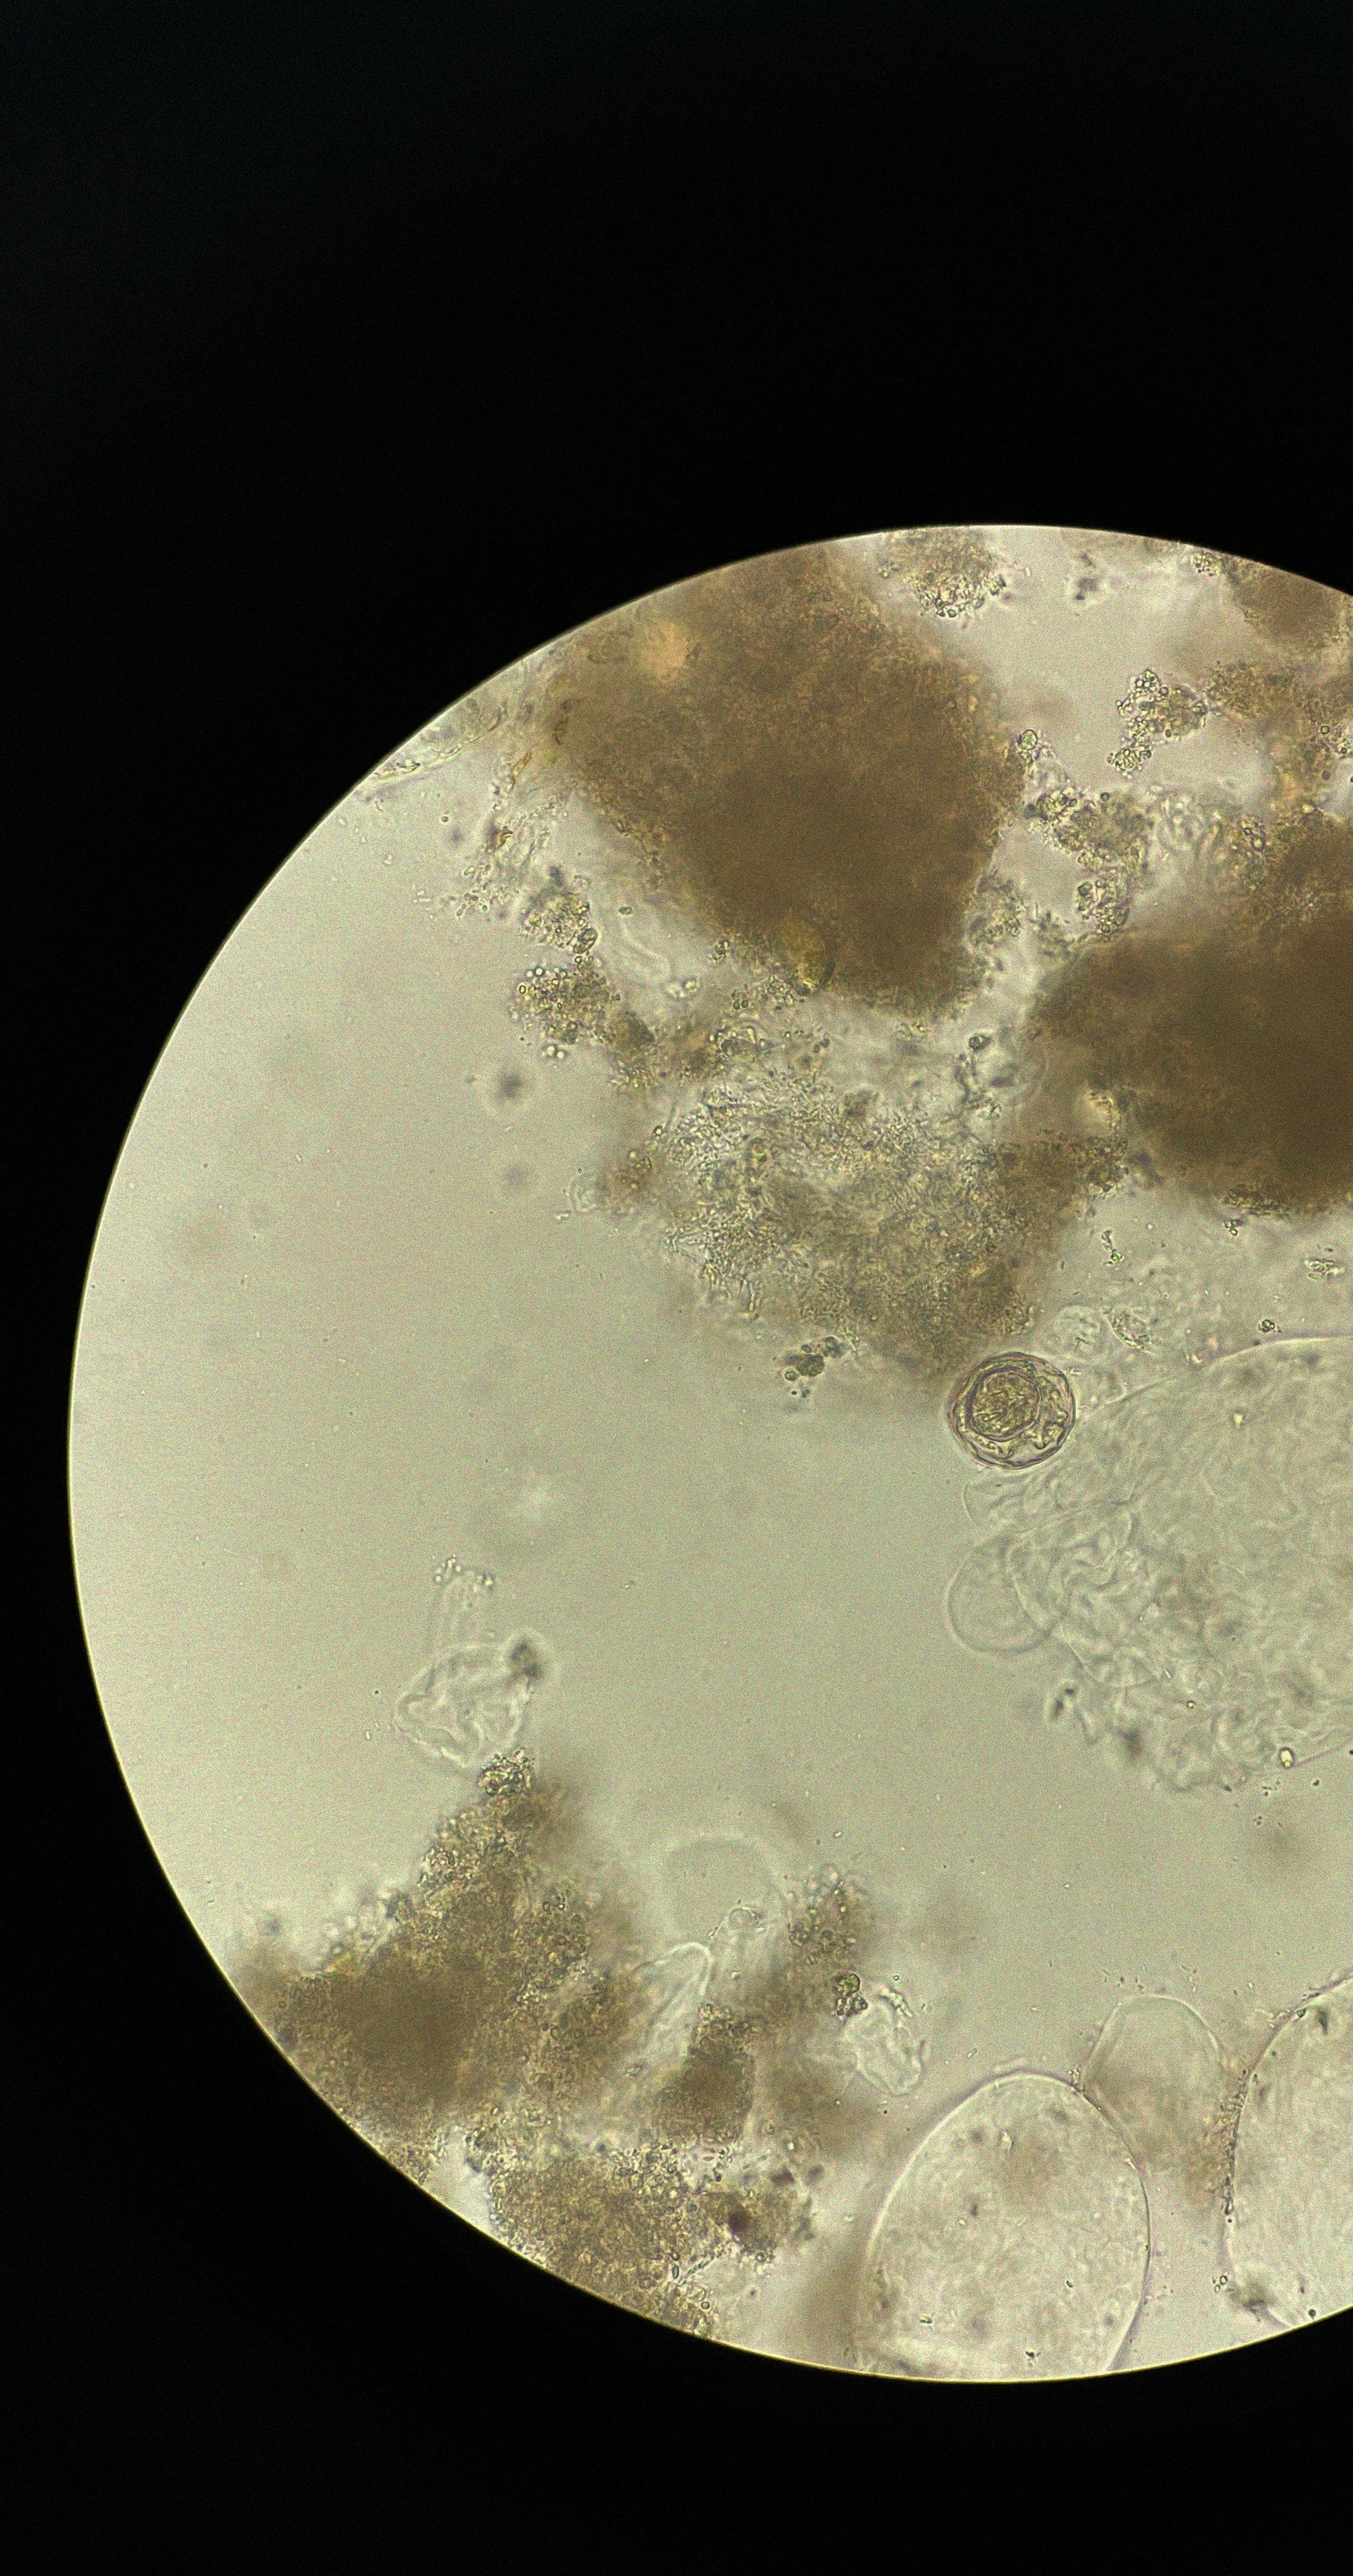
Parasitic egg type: Hymenolepis nana